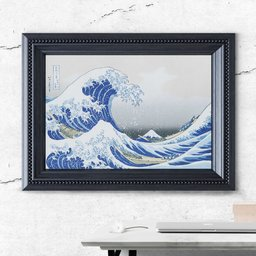
Label: decoration